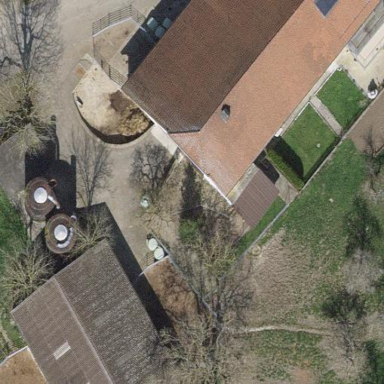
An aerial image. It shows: Farmyard area.